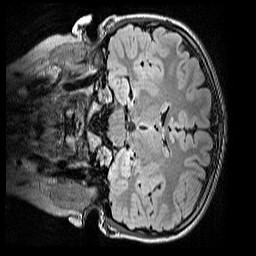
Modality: FLAIR
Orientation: coronal
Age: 10
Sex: female
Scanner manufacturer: siemens
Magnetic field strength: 3 T
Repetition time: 5 s
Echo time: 0.388 s